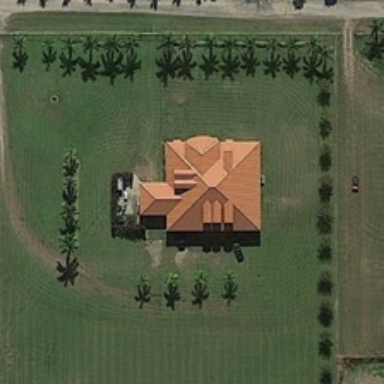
A yellow roofed house is located in the middle of the meadow .